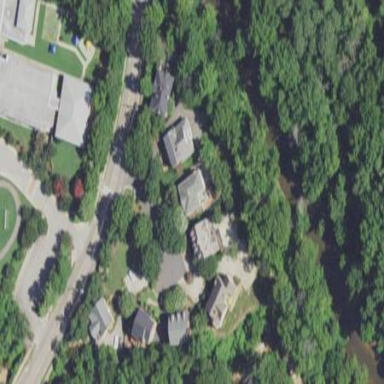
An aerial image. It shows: Residential neighbourhood.